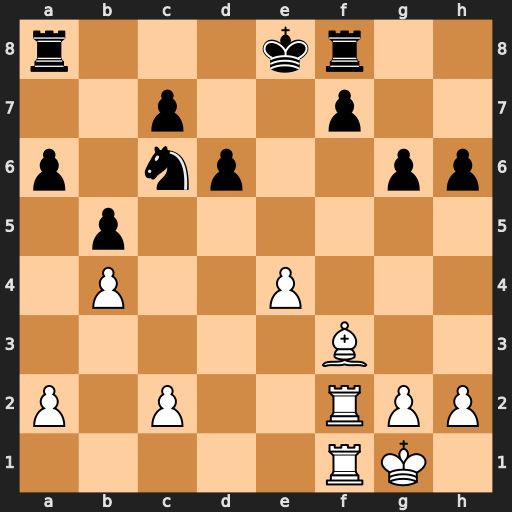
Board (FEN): r3kr2/2p2p2/p1np2pp/1p6/1P2P3/5B2/P1P2RPP/5RK1
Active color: w
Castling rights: q
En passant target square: -
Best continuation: e5 Nxe5 Bxa8